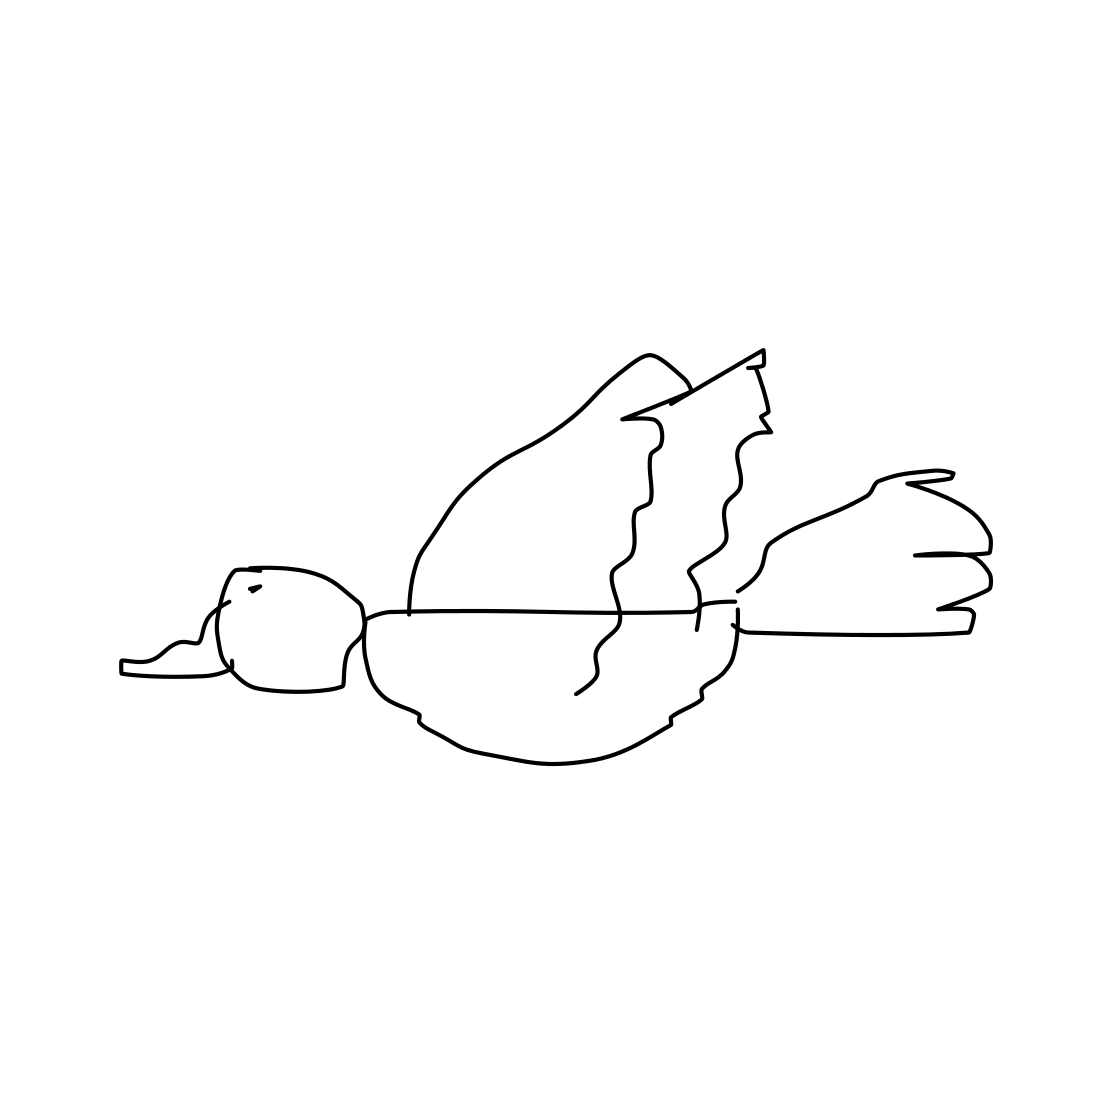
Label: flying bird